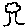
Label: tree